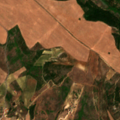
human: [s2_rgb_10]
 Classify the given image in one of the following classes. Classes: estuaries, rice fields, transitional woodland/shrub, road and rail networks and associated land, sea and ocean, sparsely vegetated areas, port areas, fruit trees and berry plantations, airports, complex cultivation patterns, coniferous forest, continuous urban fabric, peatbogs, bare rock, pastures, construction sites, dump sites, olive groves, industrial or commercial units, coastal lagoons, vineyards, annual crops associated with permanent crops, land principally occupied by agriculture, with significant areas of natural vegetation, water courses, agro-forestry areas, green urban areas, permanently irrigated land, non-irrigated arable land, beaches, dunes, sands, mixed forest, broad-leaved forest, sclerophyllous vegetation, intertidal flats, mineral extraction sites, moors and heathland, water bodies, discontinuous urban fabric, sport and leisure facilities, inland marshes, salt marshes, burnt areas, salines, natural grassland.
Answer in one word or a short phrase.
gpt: permanently irrigated land, complex cultivation patterns, land principally occupied by agriculture, with significant areas of natural vegetation, transitional woodland/shrub